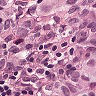
Metastatic tissue present: yes